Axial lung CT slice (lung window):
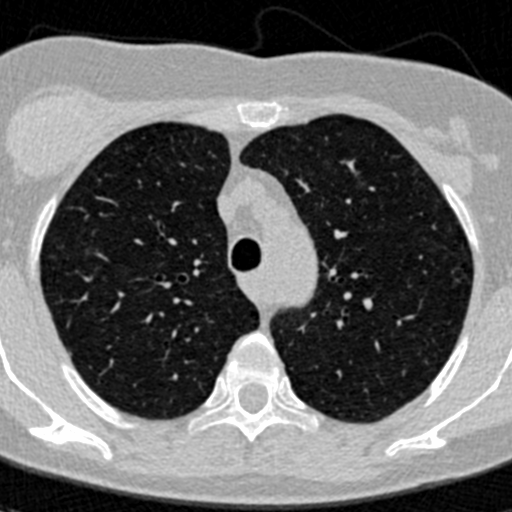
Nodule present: no